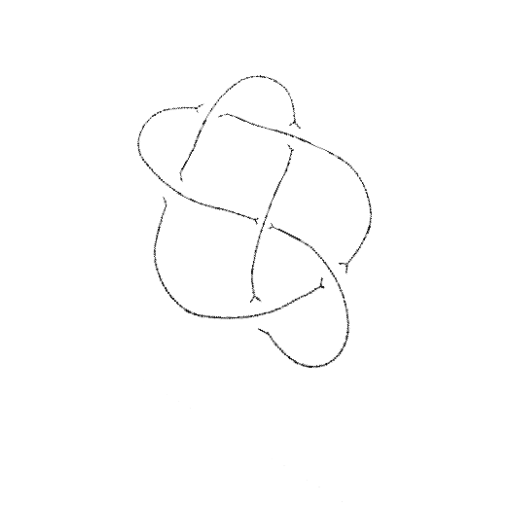
Crossing number: 6